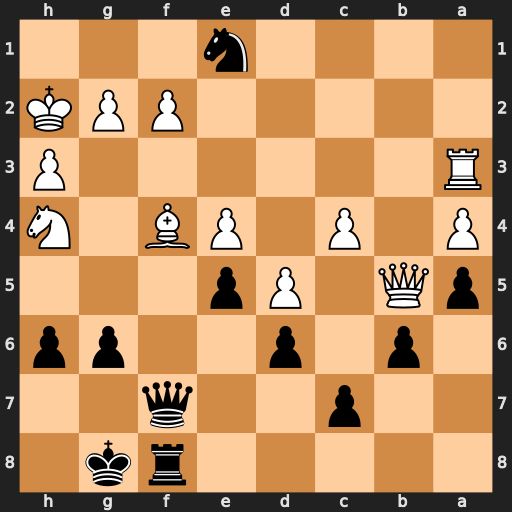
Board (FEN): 5rk1/2p2q2/1p1p2pp/pQ1Pp3/P1P1PB1N/R6P/5PPK/4n3
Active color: b
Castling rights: -
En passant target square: -
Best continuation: Qxf4+ Rg3 Qxh4